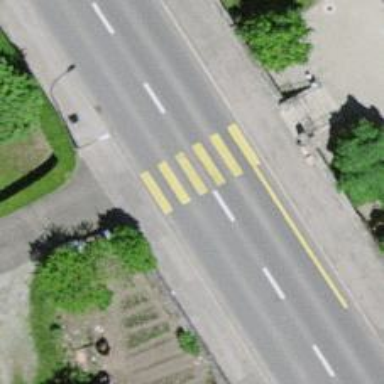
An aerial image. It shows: Marked crossing on footway.